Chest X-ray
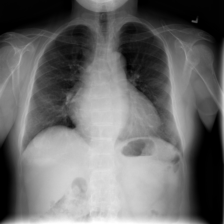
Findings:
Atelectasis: negative
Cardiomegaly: positive
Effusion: negative
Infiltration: negative
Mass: negative
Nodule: negative
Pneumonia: negative
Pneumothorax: negative
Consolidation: negative
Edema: negative
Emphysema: negative
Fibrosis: negative
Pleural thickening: negative
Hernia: negative